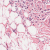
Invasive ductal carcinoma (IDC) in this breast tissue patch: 1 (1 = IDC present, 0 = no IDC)